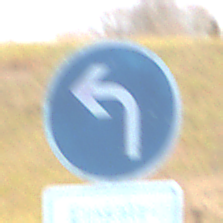
Verkehrszeichen: VorgeschriebeneFahrtrichtungLinks
Zusatzzeichen unten: BesondereFahrzeugeUndTransportgueter3
Umgebung: Outdoor, Nature
Tageszeit: MorningAfternoon
Wetter: PartlyCloudy
Licht: Natural
Jahreszeit: NotSpecified
Kontrast: HighContrast